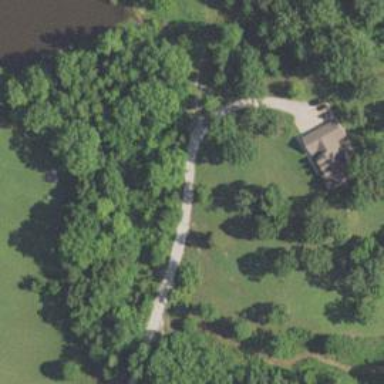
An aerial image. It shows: Driveway leading to service road.